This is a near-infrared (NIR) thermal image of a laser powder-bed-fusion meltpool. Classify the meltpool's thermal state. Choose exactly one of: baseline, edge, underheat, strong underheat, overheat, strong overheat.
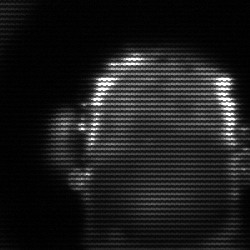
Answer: baseline